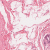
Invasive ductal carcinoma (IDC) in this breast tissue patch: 0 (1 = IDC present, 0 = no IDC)